Question: Is there a way to hide and ?

??
I need a keyboard with only letters, backspace and NEXT button, nothing else.
I need compatibility from iOS 3.1+!
thanks.
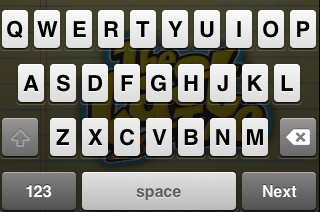
Answer: <URL>. Looks like you might be able to use this to hide the buttons you don't want, or change the current buttons.
Basically, you should register as an observer for the 'UIKeyboardWillShowNotification':
'''
[[NSNotificationCenter defaultCenter] addObserver:self
selector:@selector(keyboardWillShow:)
name:UIKeyboardWillShowNotification
object:nil];
'''
and do customization inside your 'keyboardWillShow:' notification handler:
'''
- (void)keyboardWillShow:(NSNotification *)notification {
// locate keyboard view
UIWindow* tempWindow = [[[UIApplication sharedApplication] windows] objectAtIndex:1];
UIView* keyboard;
for(int i=0; i<[tempWindow.subviews count]; i++) {
keyboard = [tempWindow.subviews objectAtIndex:i];
// keyboard view found; add the customization to it
if([[keyboard description] hasPrefix:@"<UIKeyboard"] == YES)
UIView *customView = [[UIView alloc] init];
// do stuff to customView here
[keyboard addSubview:customView];
}
}
'''
The prefix '@"<UIKeyboard"' in this line 'if([[keyboard description] hasPrefix:@"<UIKeyboard"] == YES)' might be different. So you should loop through once using 'NSLog' to print out all the subview descriptions to see what string you need to check for.
---
And here is some info about the default keyboards that are provided (non-customized)
<URL>
Check out <URL> for images of each keyboard type.
Here are some definitions from <URL>
'''
typedef enum {
UIKeyboardTypeDefault,
UIKeyboardTypeASCIICapable,
UIKeyboardTypeNumbersAndPunctuation,
UIKeyboardTypeURL,
UIKeyboardTypeNumberPad,
UIKeyboardTypePhonePad,
UIKeyboardTypeNamePhonePad,
UIKeyboardTypeEmailAddress,
UIKeyboardTypeDecimalPad,
UIKeyboardTypeAlphabet = UIKeyboardTypeASCIICapable
} UIKeyboardType;
'''
> - Use the default keyboard for the current input method. Available in
iOS 2.0 and later.- Use a keyboard that displays standard ASCII characters. Available in
iOS 2.0 and later.- Use the numbers and punctuation keyboard. Available in iOS 2.0 and
later.- Use a keyboard optimized for URL entry. This type features ".", "/",
and ".com" prominently. Available in iOS 2.0 and later.- Use a numeric keypad designed for PIN entry. This type features the
numbers 0 through 9 prominently. This keyboard type does not support
auto-capitalization. Available in iOS 2.0 and later.- Use a keypad designed for entering telephone numbers. This type
features the numbers 0 through 9 and the "*" and "#" characters
prominently. This keyboard type does not support auto-capitalization.
Available in iOS 2.0 and later.- Use a keypad designed for entering a person's name or phone number.
This keyboard type does not support auto-capitalization. Available in
iOS 2.0 and later.- Use a keyboard optimized for specifying email addresses. This type
features the "@", "." and space characters prominently. Available in
iOS 2.0 and later.- Use a keyboard with numbers and a decimal point. Available in iOS 4.1
and later.- Deprecated. Use UIKeyboardTypeASCIICapable instead. Available in iOS
2.0 and later.